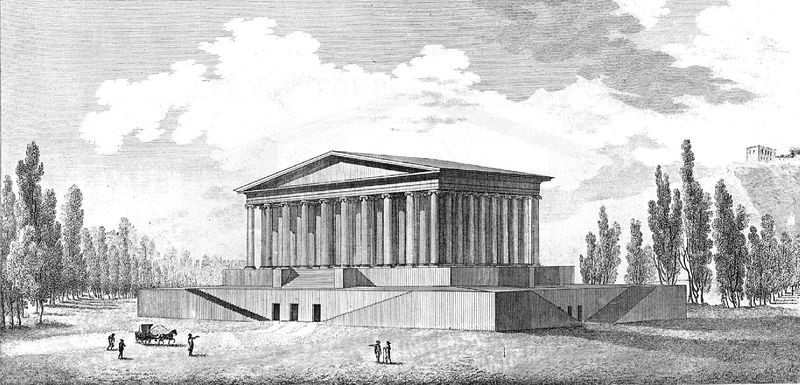
Titel: “L´Architecture considérée sous le rapport de l´art, des moers et de la législation”
Künstler: Claude Nicolas Ledoux
Schlagwörter: baum, berg, himmel, mann, schatten, wolken, bäume, dreieck, menschen, frankreich, grau, licht, männer, paris, säule, säulen, zeichnung, dach, gebäude, haus, weg, wolke, architektur, sockel, feld, hügel, natur, pappeln, sonne, wald, pferd, italien, süden, türen, berge, giebel, grafik, graphik, kutsche, figuren, treppe, treppen, stufen, podest, monumental, halle, burg, denkmal, symmetrisch, druck, druckgraphik, schwarz-weiß, druckgrafik, schraffur, stich, revolution, entwurf, pantheon, villa, geometrisch, antik, griechenland, freitreppe, antikisierend, tempel, museum, bau, französische revolution, grabmal, klassisch, akropolis, klassizistisch, riss, bauwerk, sockelzone, freistehend, entwruf, mesnchen, monumentalbau, siegeshalle, 1790, treppen#, 1803, asrchitektur, stufgen